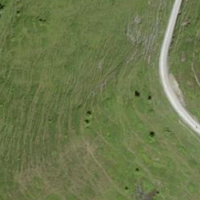
EUNIS habitat code: 23
Species observed at this site:
Rhododendron ferrugineum
Calluna vulgaris
Viola calcarata